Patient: sex M, age 69
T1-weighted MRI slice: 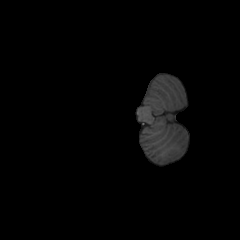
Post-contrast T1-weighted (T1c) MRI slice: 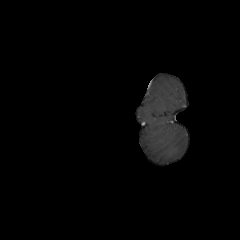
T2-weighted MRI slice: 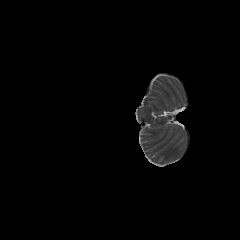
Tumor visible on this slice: no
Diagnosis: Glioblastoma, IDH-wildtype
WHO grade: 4